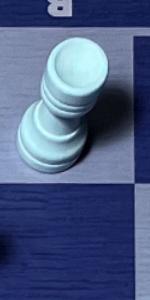
Label: Empty